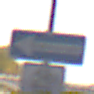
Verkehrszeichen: EinbahnstrasseLinksweisend
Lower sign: RichtungsangabeDurchPfeile9
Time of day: MorningAfternoon
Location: Outdoor (Suburban)
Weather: PartlyCloudy
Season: NotSpecified
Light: Natural